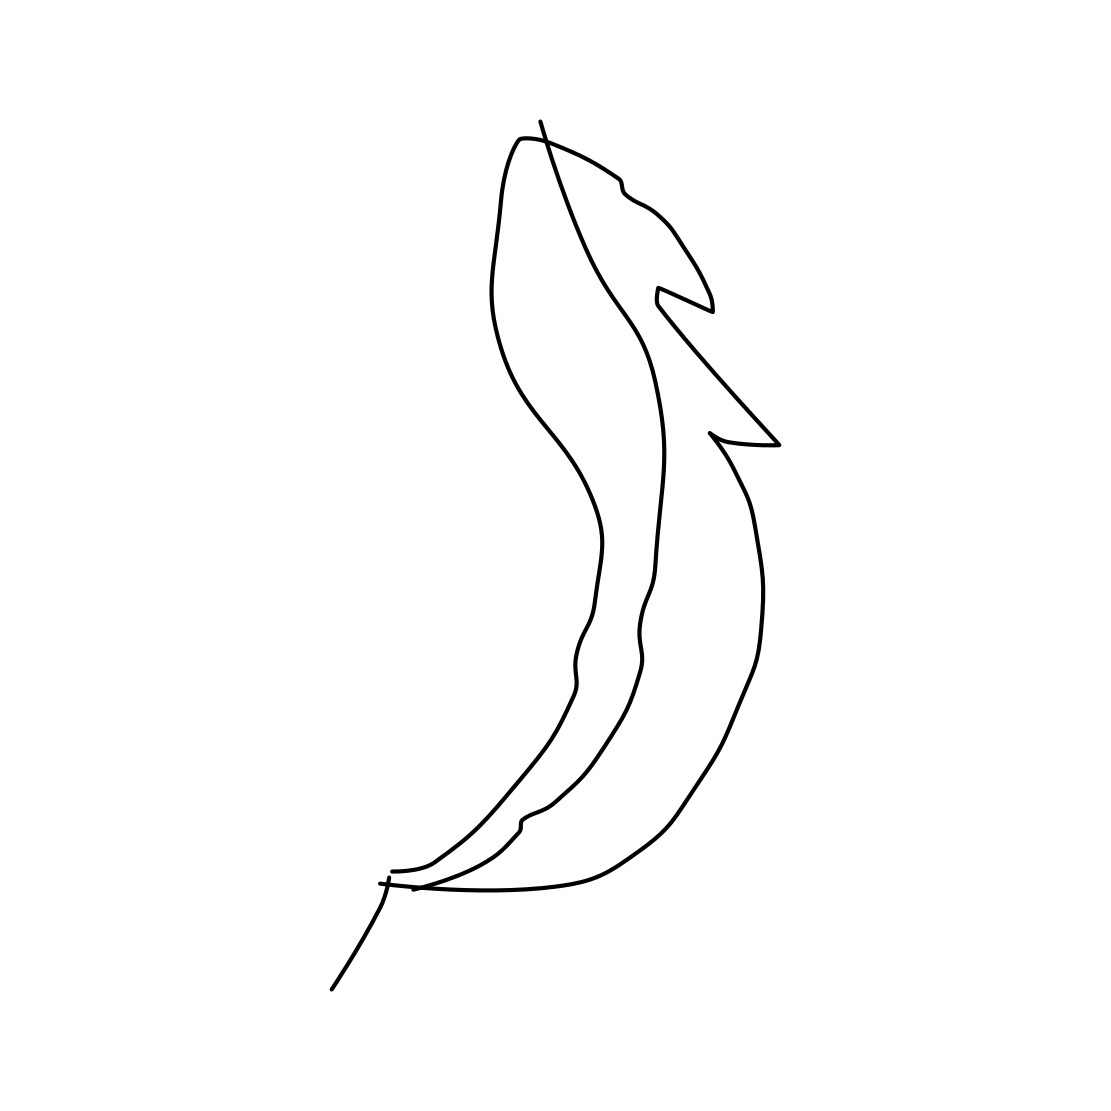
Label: feather